Field crop: maize
Growth stage: 1
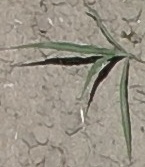
Species: sorghum